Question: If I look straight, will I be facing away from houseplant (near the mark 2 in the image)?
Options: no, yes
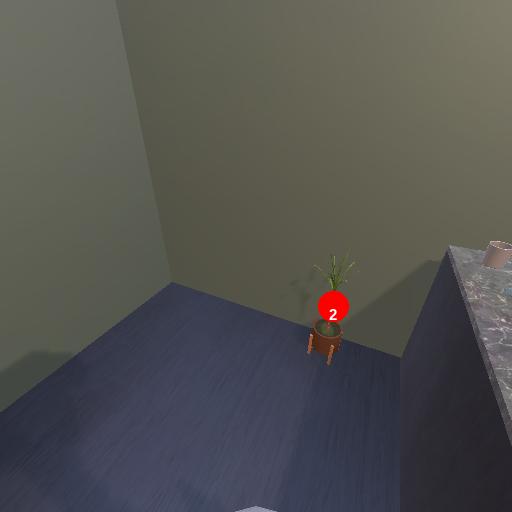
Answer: no